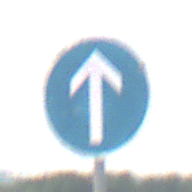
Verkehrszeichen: VorgeschriebeneFahrtrichtungGeradeaus
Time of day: SunriseSunset
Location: Outdoor (Nature)
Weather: PartlyCloudy
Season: NotSpecified
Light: Natural